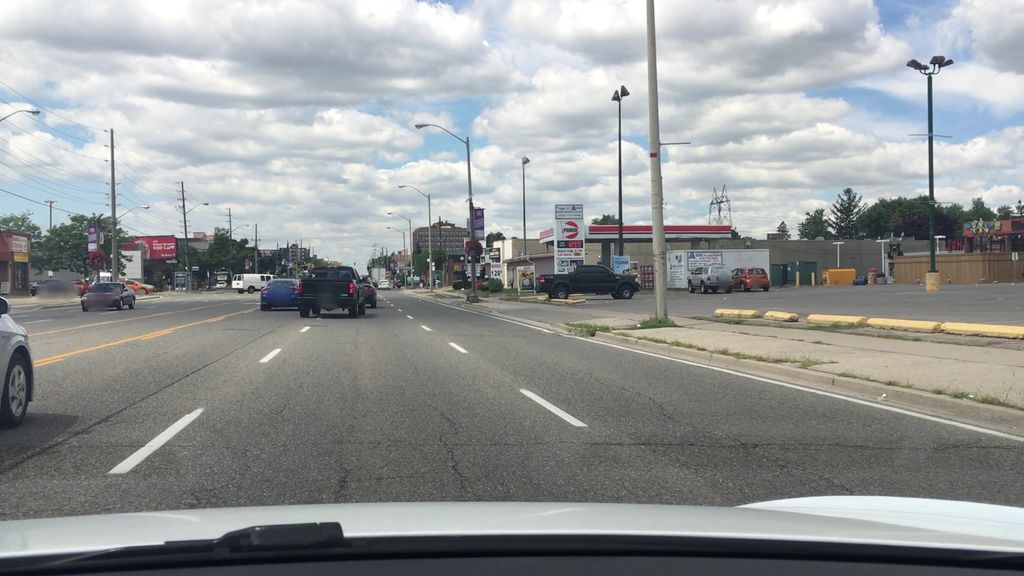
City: toronto